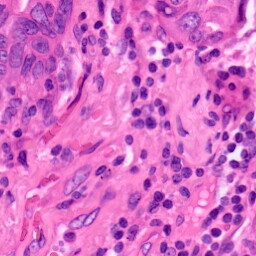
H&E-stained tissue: Lung